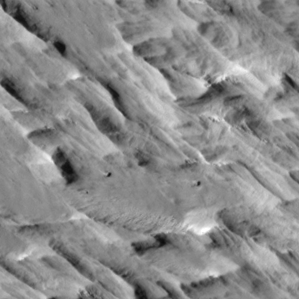
Label: non_frost